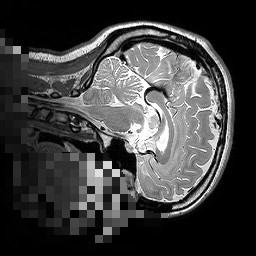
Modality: T2w
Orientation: sagittal
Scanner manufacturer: siemens
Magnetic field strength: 3 T
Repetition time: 2.5 s
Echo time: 0.144 s